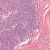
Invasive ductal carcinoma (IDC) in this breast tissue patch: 0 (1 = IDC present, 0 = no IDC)